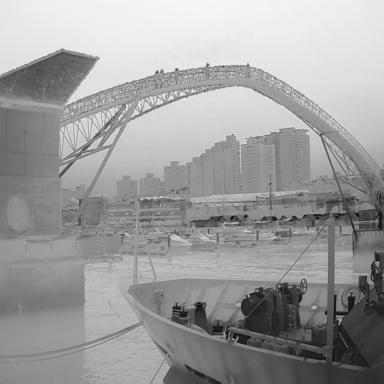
There are four canoes in the infrared image.